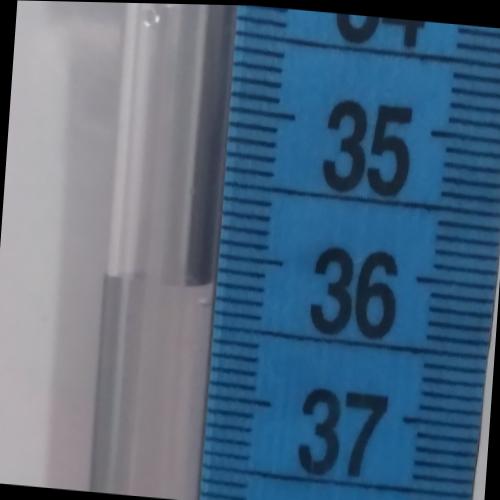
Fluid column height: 36.2 cm